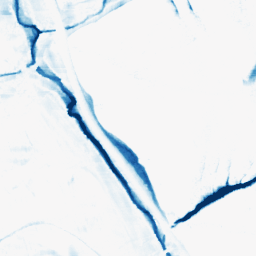
Category: morphological
Decomposition family: morphological_rect
Decomposition parameters: operation: closing
width: 20
height: 10
Upsampling method: sinc_hamming
Upsampling parameters: scale: 2
kernel_size: 4
Upsampling scale: 2